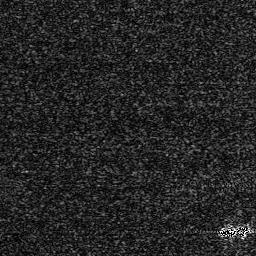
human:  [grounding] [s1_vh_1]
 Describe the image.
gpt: In the satellite image, there is  <ref>1 small ship </ref> <box>[[84, 87, 96, 92, 0]]</box> located at bottom right.